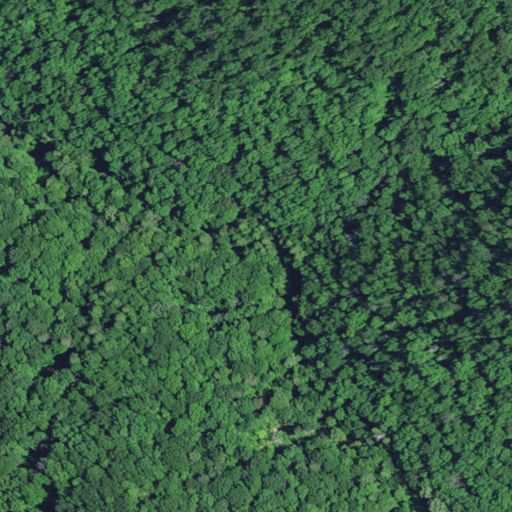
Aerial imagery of valley in Kentucky named Dot Hollow containing deciduous forest and mixed forest